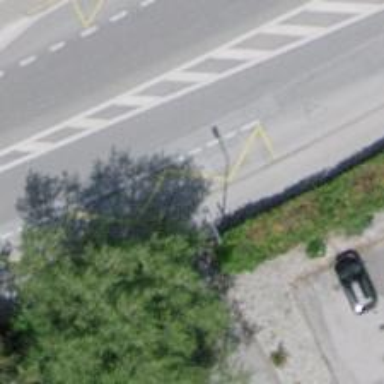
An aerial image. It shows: Bus stop with platform for public transport.